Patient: sex M, age 34
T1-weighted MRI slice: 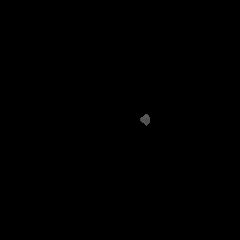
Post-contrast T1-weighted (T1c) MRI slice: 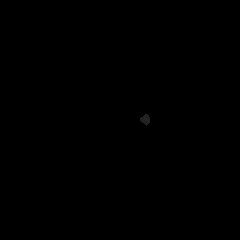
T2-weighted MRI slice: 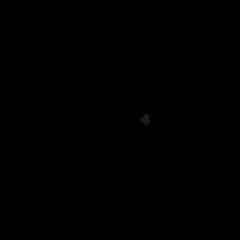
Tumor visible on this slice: no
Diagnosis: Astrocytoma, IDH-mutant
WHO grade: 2